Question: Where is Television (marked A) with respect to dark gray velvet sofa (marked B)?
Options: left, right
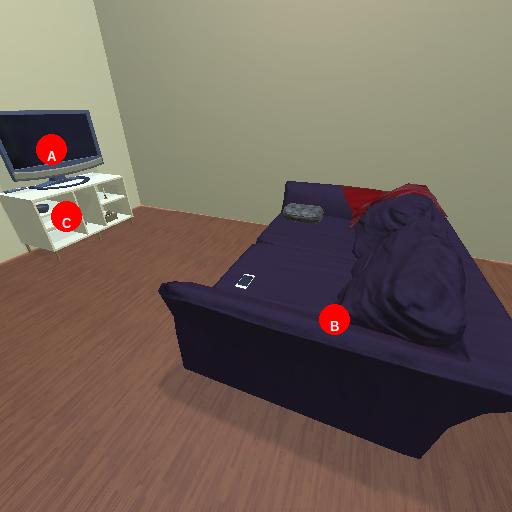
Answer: left